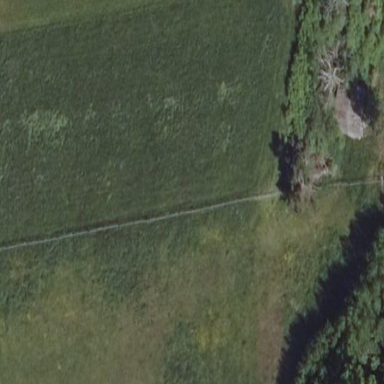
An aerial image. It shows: Beautiful meadow.